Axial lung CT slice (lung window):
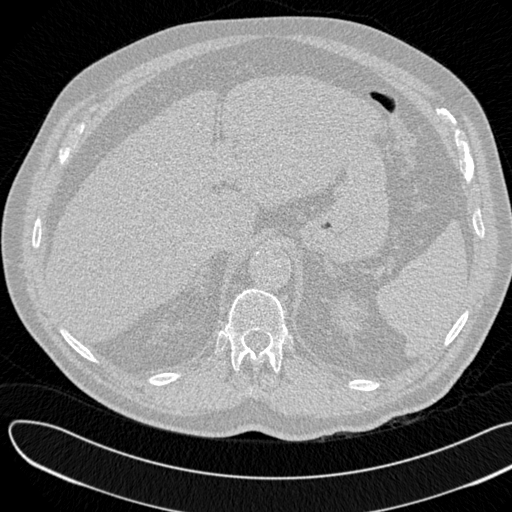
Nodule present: no